Field crop: maize
Growth stage: 2
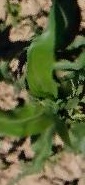
Species: maize